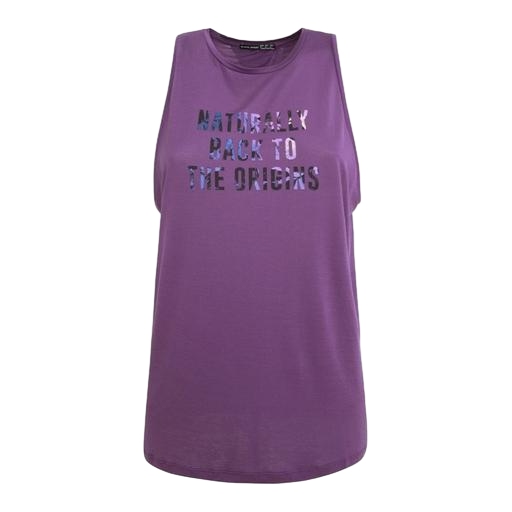
graphic tank, purple crest tank, purple court slam breathe tennis tank top, white background